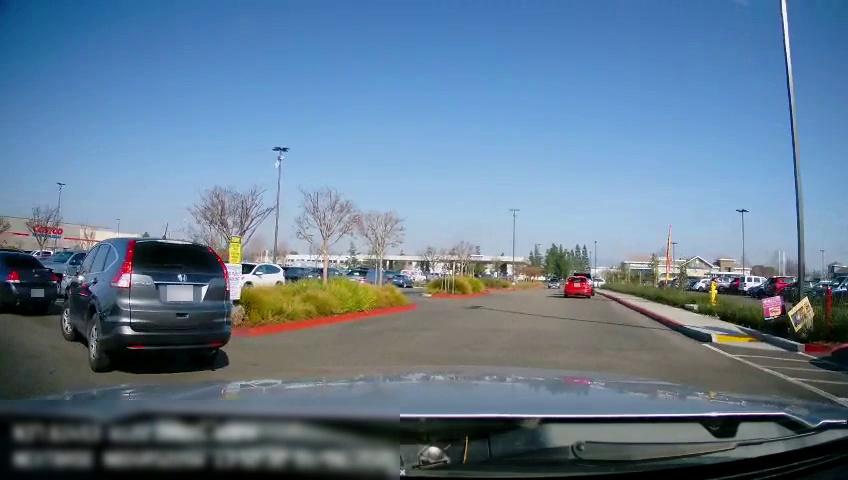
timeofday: Day
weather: Sunny
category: Drivable Space
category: Vehicles | Car
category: Vehicles | SUV
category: Vehicles | Car
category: Vehicles | Car
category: Vehicles | Car
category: Vehicles | Car
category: Vehicles | Truck
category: Vehicles | Car
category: Vehicles | Car
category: Vehicles | SUV
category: Vehicles | Car
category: Traffic | Signs
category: Traffic | Signs